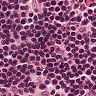
Metastatic tissue present: no